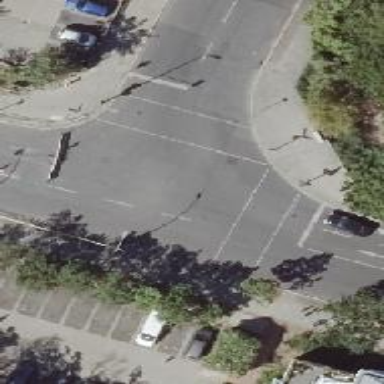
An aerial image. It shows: Marked crossing with traffic signals.